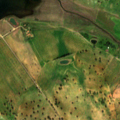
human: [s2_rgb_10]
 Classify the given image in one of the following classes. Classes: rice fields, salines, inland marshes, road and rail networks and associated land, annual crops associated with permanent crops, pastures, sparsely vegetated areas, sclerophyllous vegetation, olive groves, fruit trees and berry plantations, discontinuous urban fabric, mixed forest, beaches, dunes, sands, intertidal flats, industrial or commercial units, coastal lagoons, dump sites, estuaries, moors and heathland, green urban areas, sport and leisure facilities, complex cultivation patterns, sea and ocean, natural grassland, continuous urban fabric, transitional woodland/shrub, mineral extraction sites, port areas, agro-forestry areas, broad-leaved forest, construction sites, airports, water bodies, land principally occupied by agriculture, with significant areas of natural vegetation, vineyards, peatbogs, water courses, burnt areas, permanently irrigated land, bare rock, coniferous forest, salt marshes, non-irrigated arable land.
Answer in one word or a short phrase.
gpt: non-irrigated arable land, complex cultivation patterns, agro-forestry areas, water bodies